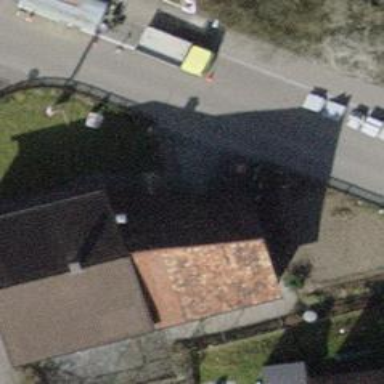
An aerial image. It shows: Furniture shop.